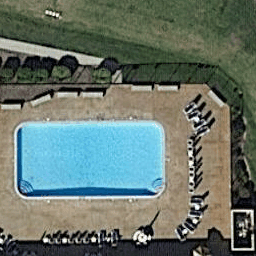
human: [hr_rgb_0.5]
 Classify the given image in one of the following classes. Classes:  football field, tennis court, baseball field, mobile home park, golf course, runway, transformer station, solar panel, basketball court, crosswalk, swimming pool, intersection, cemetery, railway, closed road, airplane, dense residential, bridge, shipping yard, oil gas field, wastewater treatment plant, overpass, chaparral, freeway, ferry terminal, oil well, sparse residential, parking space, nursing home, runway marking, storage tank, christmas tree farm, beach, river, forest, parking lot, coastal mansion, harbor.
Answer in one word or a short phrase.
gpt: swimming pool